Question: I had the same issue like <URL>. Because I am lucky, his solution also worked for me.
But I think it's a bit dirty and I was wondering if there isn't a better one.
I've set up this configuration on IIS, but the cookies will always expire when the user closes her browser (if I don't use he "cookie hack")

To clearify: It not the Server side session that is lost, it's only the "ASP.NET_SessionId" cookie lifetime, which is incorrect.
After some Research, I was wondering when the 'ASP.NET_SessionId' cookie is actually set. If I delete it (using Firefox) and refreshing the page (even several times) a new one won't appear ... What's going on here?
I just found out, that the session id cookie will be set if I put something into the session, so that question (EDIT2) is off.
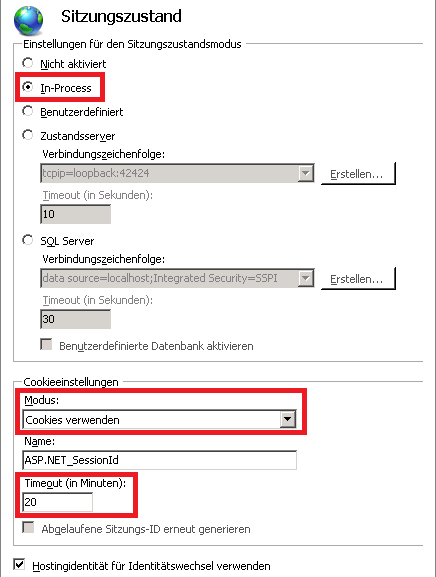
Answer: The session cookie will exire as soon as possible for security reasons. One should not extent it's lifetime due to <URL>.
If you need "the old session back", then use ASP.NET authentication and generate a new session after the users comes back to the site. This will safe memory and also increase overall security.